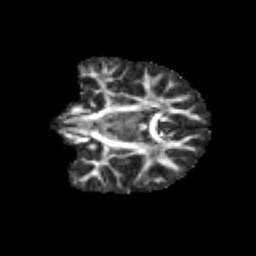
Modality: FA
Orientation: coronal
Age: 11
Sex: female
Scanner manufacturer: siemens
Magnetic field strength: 3 T
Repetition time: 3.8 s
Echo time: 0.07 s